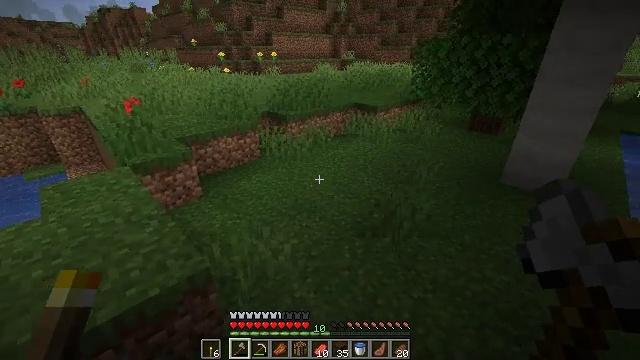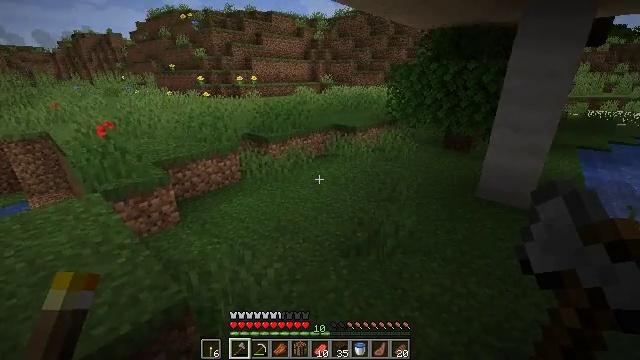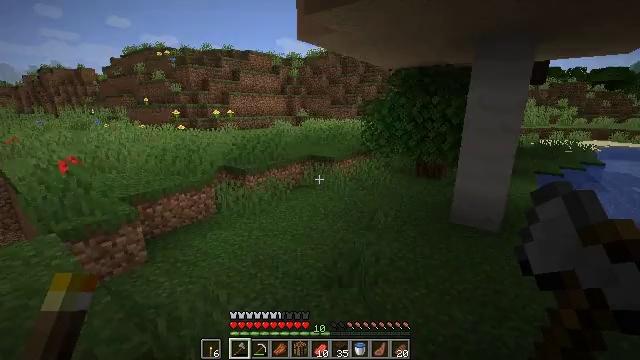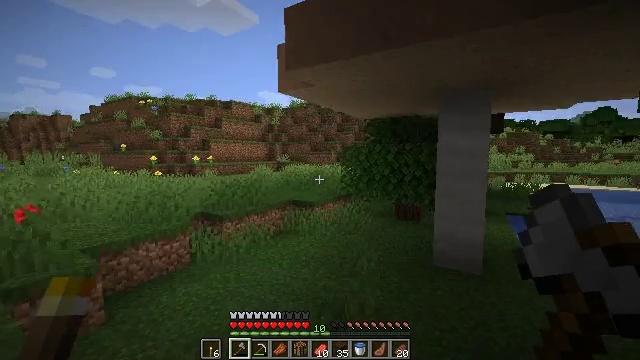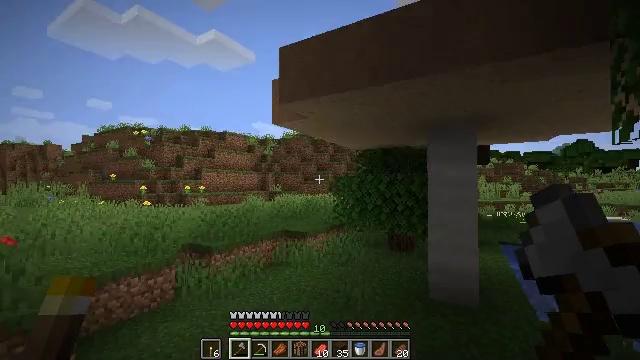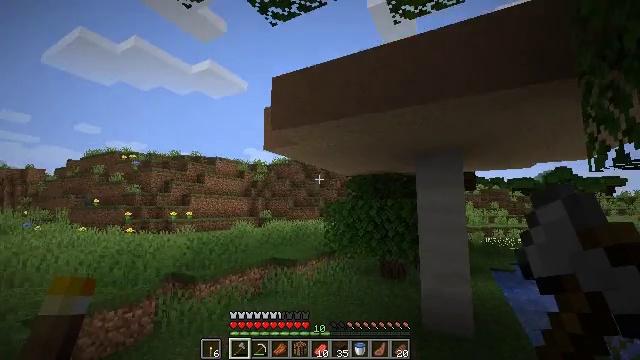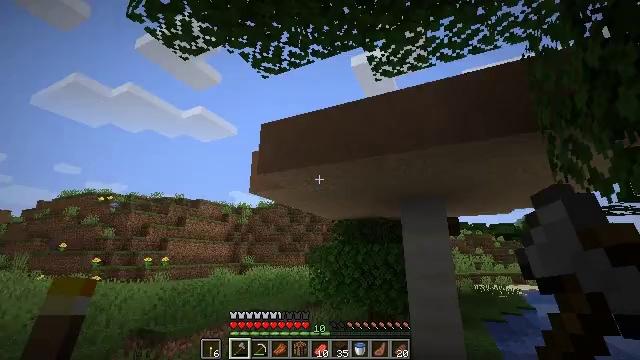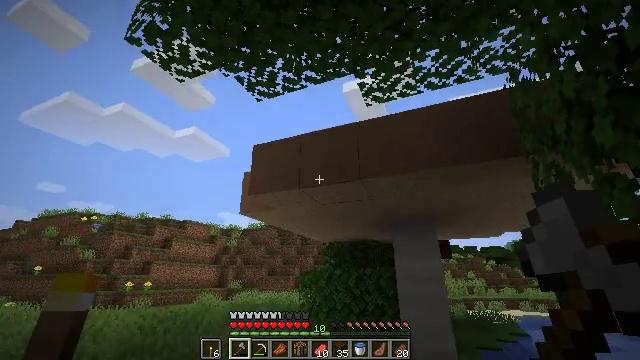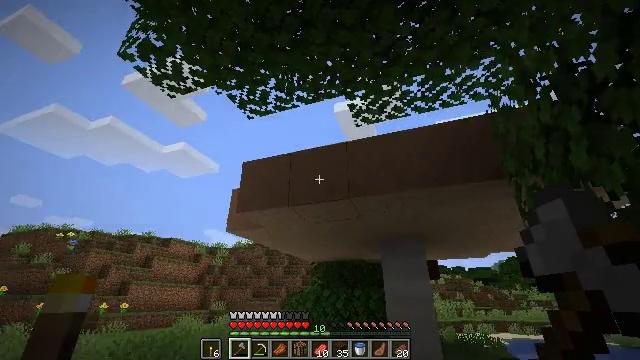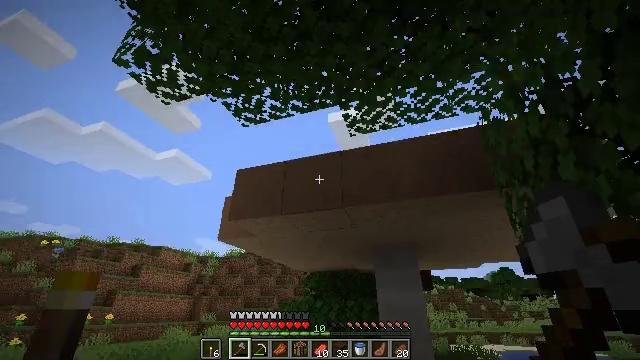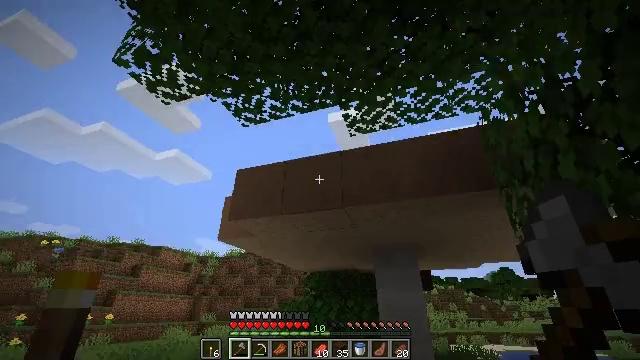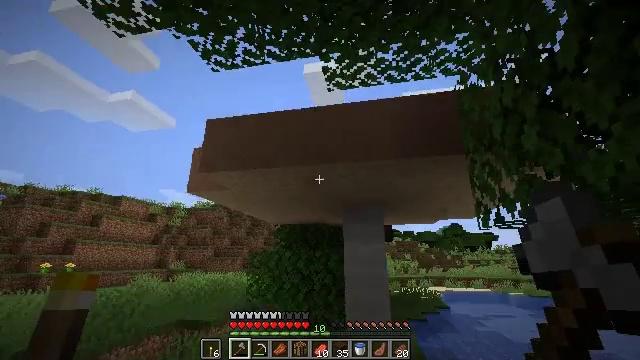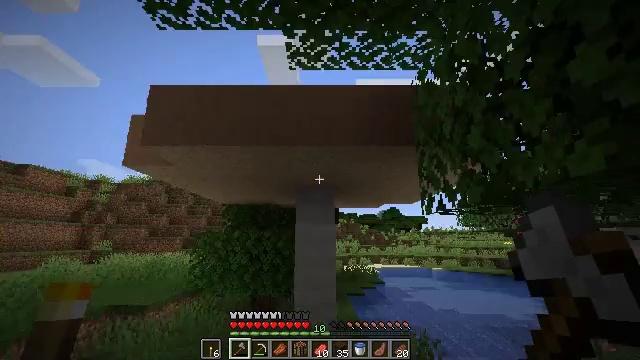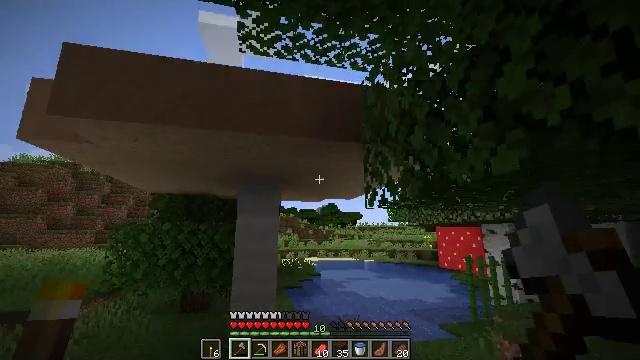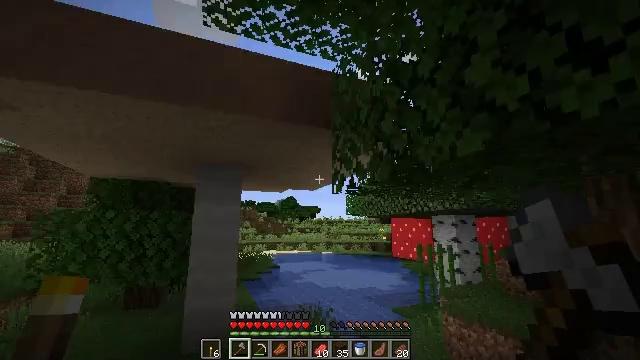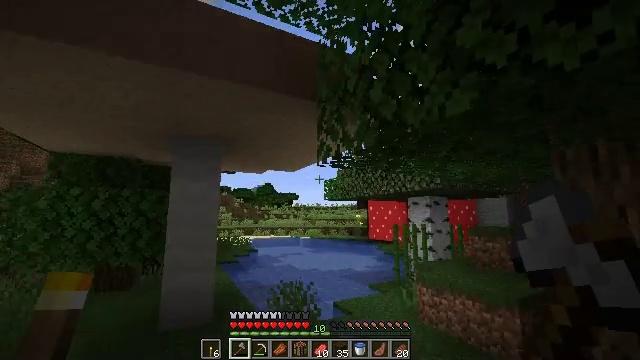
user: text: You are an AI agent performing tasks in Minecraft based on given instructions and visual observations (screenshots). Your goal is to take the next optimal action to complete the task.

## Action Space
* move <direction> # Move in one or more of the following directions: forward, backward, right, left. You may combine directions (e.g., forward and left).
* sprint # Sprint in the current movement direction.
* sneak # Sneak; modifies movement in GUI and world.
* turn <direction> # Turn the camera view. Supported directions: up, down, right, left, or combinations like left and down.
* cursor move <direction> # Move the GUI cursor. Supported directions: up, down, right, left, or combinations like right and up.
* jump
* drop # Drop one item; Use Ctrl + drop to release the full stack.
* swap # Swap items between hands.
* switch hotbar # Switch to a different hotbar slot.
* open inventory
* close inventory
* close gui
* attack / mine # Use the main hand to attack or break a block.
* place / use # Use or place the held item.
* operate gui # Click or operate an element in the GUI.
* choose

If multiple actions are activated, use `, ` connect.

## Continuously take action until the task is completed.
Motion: motion action
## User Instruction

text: Collect sugar cane near water sources.
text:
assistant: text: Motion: turn right and up
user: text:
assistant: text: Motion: turn right and up
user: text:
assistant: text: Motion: turn right and up
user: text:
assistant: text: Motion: turn right and up
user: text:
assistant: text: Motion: turn right and up
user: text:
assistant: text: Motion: turn right and up
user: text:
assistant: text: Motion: turn right and up
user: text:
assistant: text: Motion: turn right and up
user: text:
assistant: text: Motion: turn right and up
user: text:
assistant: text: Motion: no_op
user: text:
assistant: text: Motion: move left, turn right and down
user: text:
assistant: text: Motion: move left, turn right and down
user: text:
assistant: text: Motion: move forward and move left, turn right and down
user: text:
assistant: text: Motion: move forward and move left, turn right and down
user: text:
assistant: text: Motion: move forward and move left, turn right and down
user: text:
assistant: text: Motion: move forward and move left, turn right and down
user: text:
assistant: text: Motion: move forward and move left, turn right and down
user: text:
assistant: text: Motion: move forward, turn right and down
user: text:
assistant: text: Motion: move forward and move left, turn right
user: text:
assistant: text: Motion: move forward and move left, turn right
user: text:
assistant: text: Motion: move forward and move left, turn right
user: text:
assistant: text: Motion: move forward and move left, turn right and down
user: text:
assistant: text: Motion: move forward, turn right and down
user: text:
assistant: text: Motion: move forward, turn right
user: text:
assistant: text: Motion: move forward
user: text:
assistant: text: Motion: move forward
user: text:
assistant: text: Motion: move forward
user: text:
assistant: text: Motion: move forward
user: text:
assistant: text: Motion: move forward, jump
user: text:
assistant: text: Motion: move forward, sprint, jump